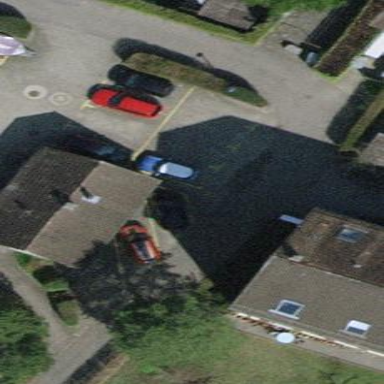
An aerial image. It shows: Street side parking area.